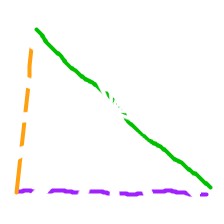
Shape: triangle